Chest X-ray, PA view. Patient: 49 years old, sex F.
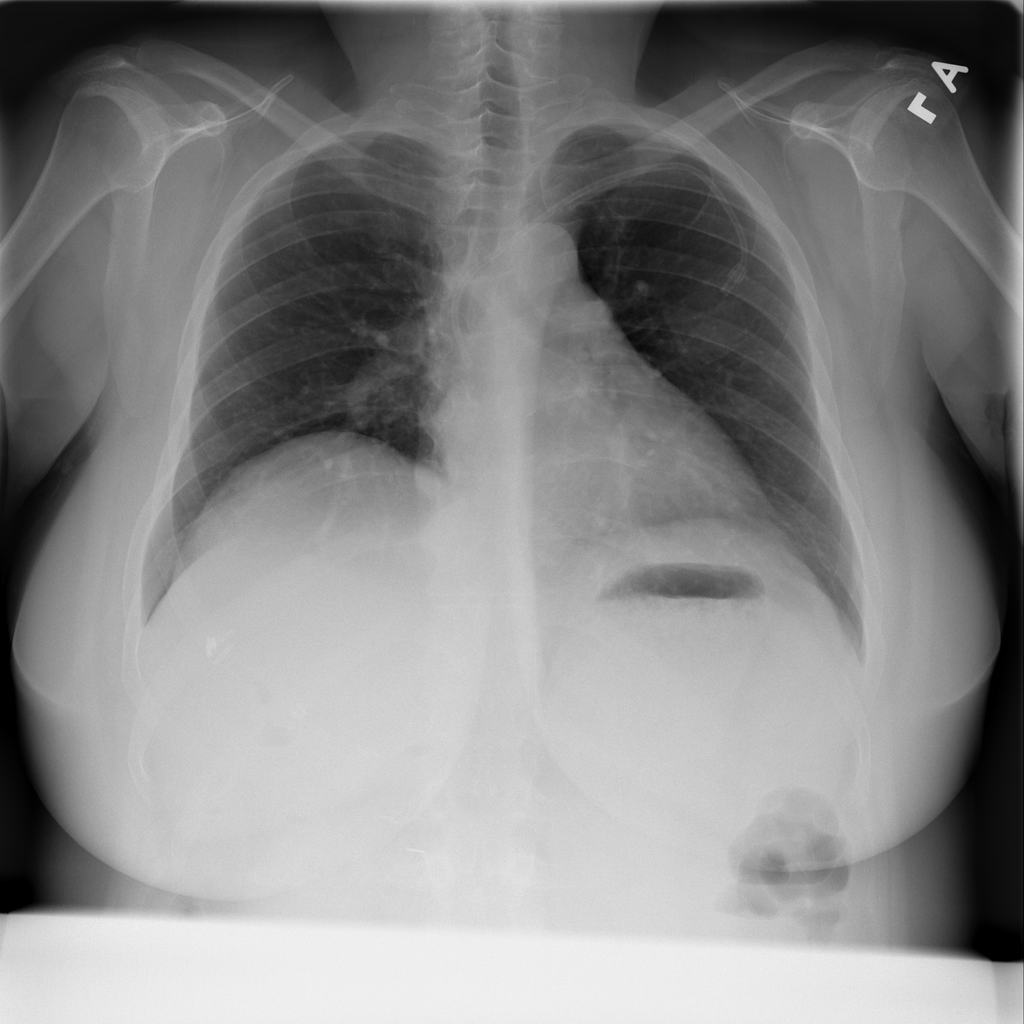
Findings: No Finding